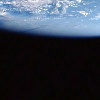
Label: space